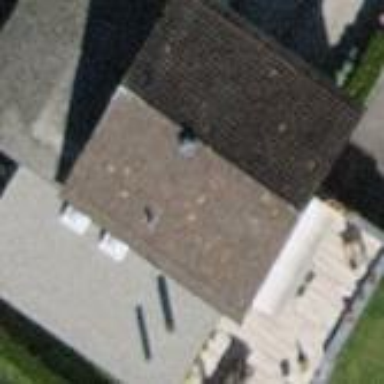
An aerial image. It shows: Simple house.